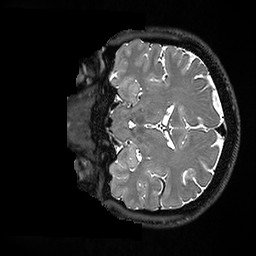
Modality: T2w
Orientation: coronal
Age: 30
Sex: male
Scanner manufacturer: ge
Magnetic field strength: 3 T
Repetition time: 3.202 s
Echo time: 0.05862 s